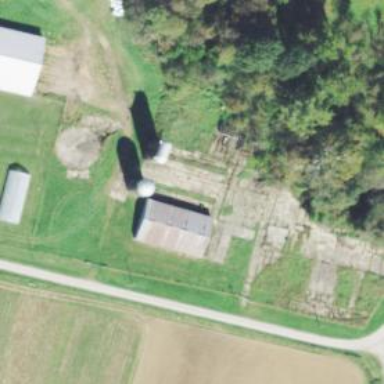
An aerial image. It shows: Silo.